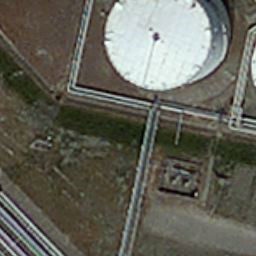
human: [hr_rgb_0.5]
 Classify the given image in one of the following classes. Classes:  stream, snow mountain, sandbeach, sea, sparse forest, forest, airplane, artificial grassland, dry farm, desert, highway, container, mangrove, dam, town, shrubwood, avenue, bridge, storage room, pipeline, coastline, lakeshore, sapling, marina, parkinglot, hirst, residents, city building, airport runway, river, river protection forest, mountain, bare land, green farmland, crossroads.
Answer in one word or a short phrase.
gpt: storage room